Question: I'm working on a quiz project. I want to have multiple questions which will be answered using drag and drop answers. I've done that and put it in an activity.
but I've just one question. I want to create multiple questions of that pattern. so how to do that ? using fragments maybe ?

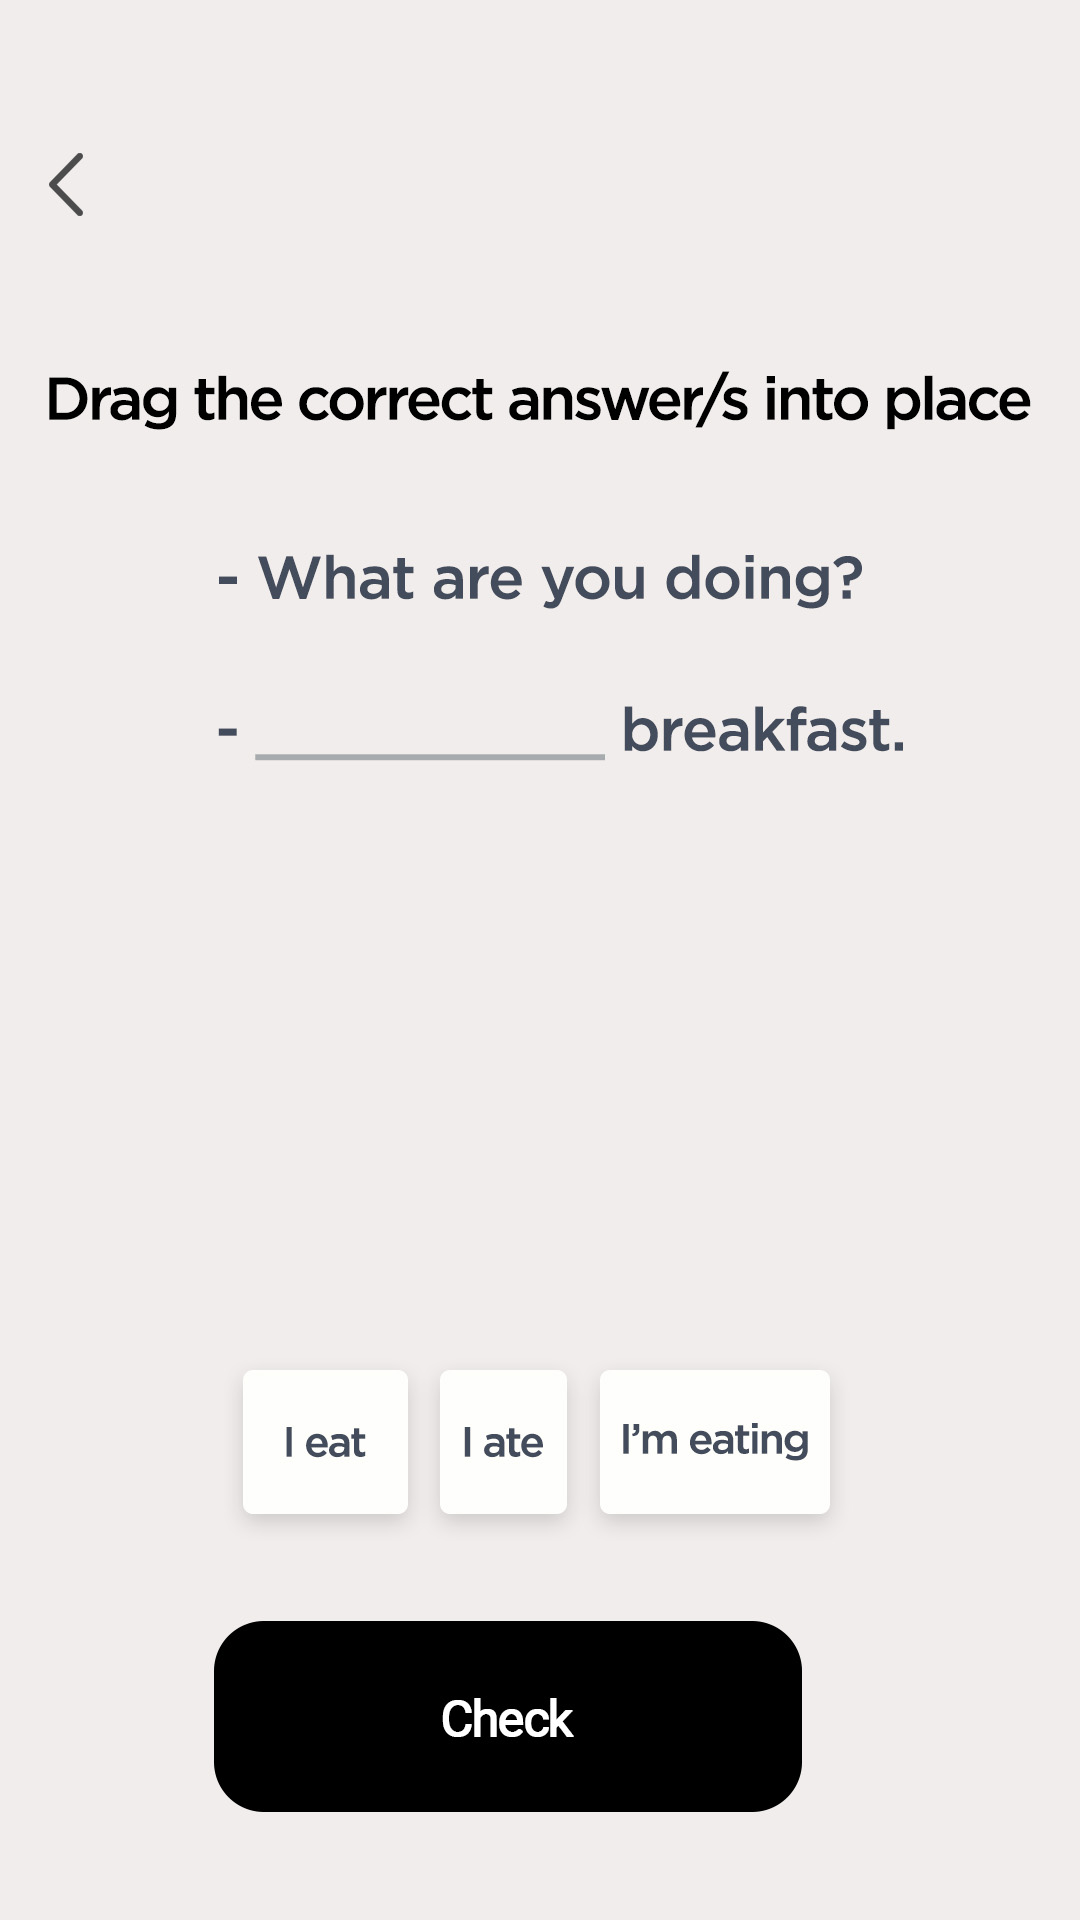
Answer: You can store your questions into an ArrayList called "questions" and all the possible answers for that question into another array "answers". The index of the answer will be the same with the index of the question to which that answer is.